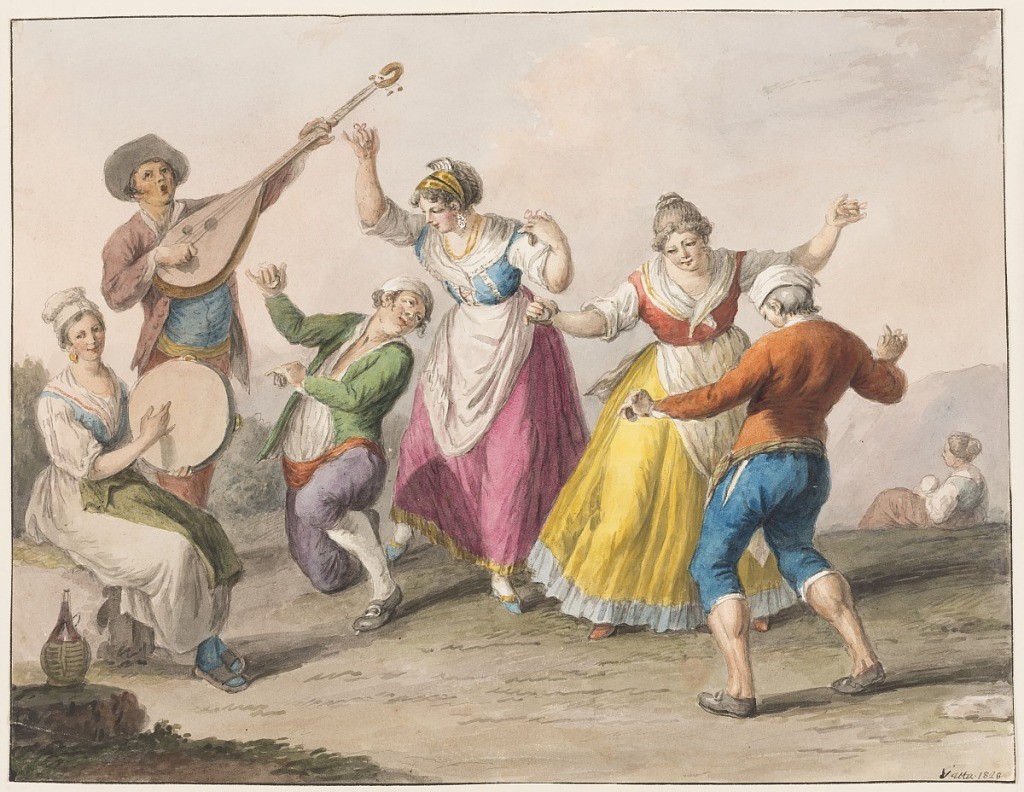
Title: Water color; Tarantella dancers
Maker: Saverio della Gatta, Italian, 1777 - 1829
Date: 1828
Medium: Pen and black ink and water colors on paper.
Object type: Drawing
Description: Horizontal rectangle. Two couples dance in the open to the music played by a man with a guitar and a woman with a tambourine. A woman with a baby is shown at right sitting in the middle distance at a slope. Mountainous country. Framing lines. Signature: "Gatta 1828."